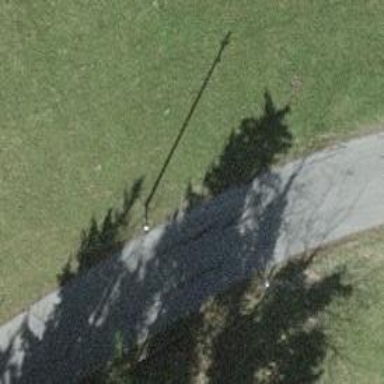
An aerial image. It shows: Minor power line.